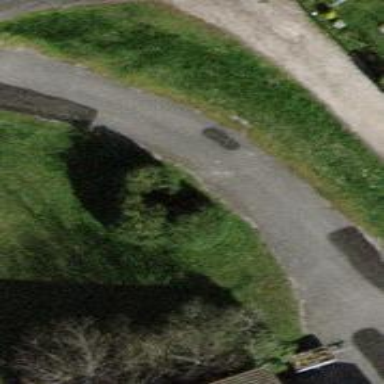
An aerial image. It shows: Driveway.